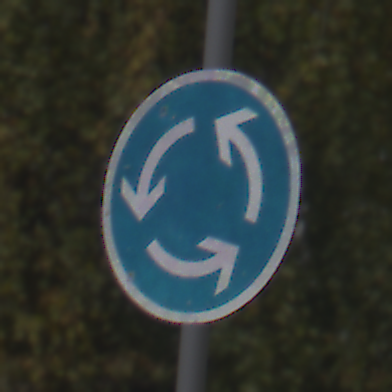
Verkehrszeichen: Kreisverkehr
Umgebung: Outdoor, Nature
Tageszeit: MorningAfternoon
Wetter: Overcast
Licht: Natural
Jahreszeit: Autumn
Kontrast: LowContrast